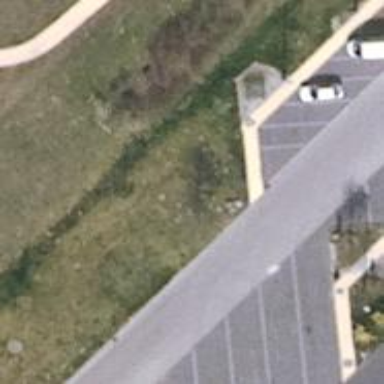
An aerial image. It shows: Footway along the road.